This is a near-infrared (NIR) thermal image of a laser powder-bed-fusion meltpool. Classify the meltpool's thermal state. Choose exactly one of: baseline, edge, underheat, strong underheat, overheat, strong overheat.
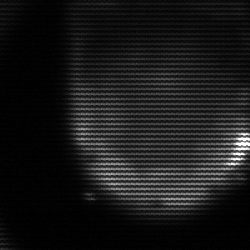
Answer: edge